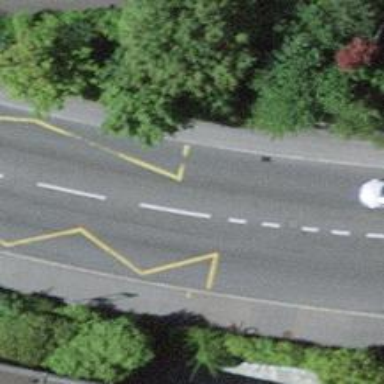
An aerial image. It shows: Secondary road with designated cycle lane and separate sidewalks on both sides.